Field crop: maize
Growth stage: 2
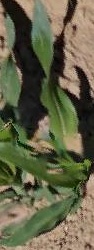
Species: maize